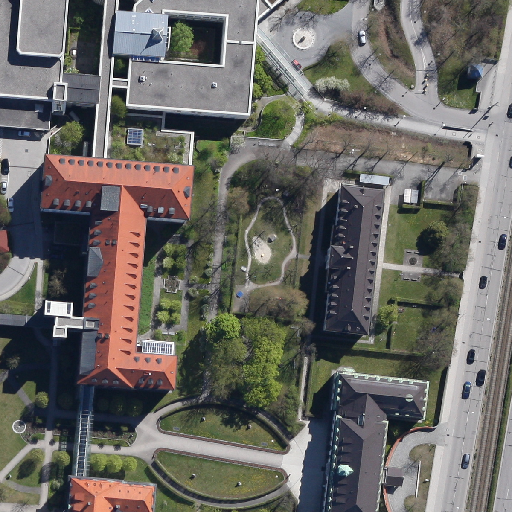
Referring expression: impervious surface